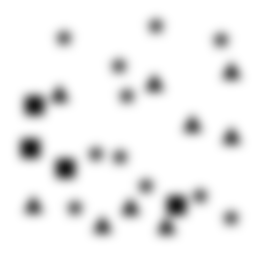
Squares: 4
Triangles: 9
Stars: 11
Total shapes: 24